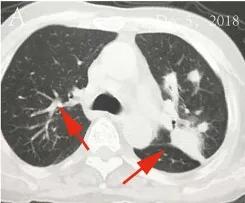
Pulmonary CT on December 5, 2018.
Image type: radiology (ct)